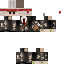
A male human skin with medium skin, wearing brown long hair dressed in a red suit and red pants, featuring a closed mouth.